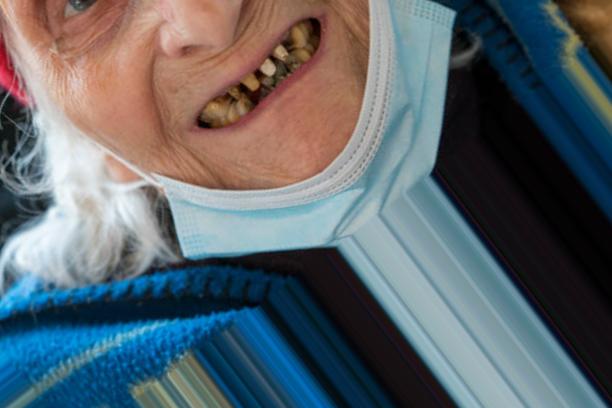
Condition: Tooth Discoloration